Field crop: maize
Growth stage: 2
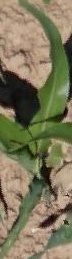
Species: maize